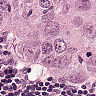
Metastatic tissue present: yes